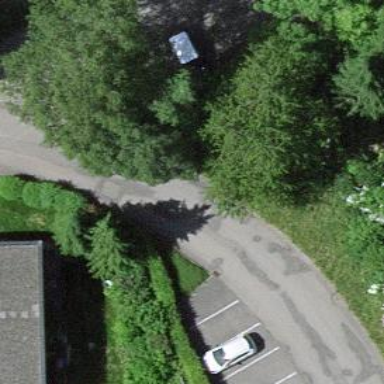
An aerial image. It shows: Post box is visible.